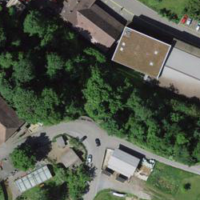
EUNIS habitat code: 53
Species observed at this site:
Certhia brachydactyla
Corvus corone
Dendrocopos major
Urtica dioica
Buteo buteo
Sylvia atricapilla
Chroicocephalus ridibundus
Poecile palustris
Erithacus rubecula
Pica pica
Phoenicurus ochruros
Sitta europaea
Garrulus glandarius
Columba livia
Falco tinnunculus
Picus viridis
Periparus ater
Cyanistes caeruleus
Sturnus vulgaris
Streptopelia decaocto
Corvus frugilegus
Fringilla coelebs
Coloeus monedula
Passer montanus
Columba palumbus
Turdus merula
Carduelis carduelis
Tachymarptis melba
Fringilla montifringilla
Parus major
Hirundo rustica
Milvus milvus
Regulus regulus
Ciconia ciconia
Cornus sanguinea
Motacilla alba
Delichon urbicum